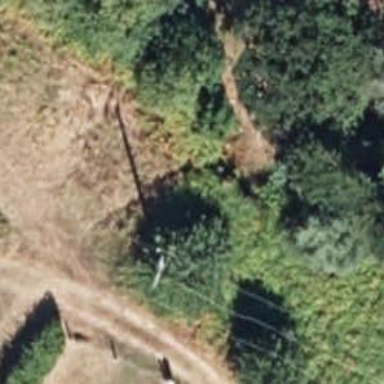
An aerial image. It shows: Minor power line with 3 cables.